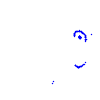
Particle: kaon